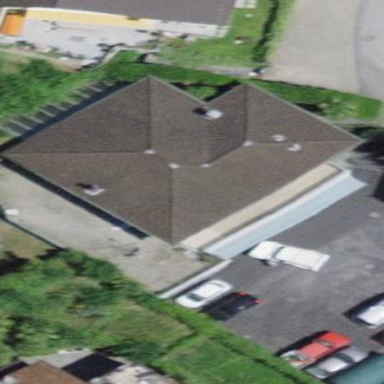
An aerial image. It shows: Group of garages.